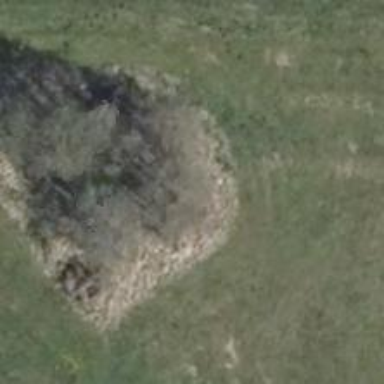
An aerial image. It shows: Deciduous broadleaved tree.